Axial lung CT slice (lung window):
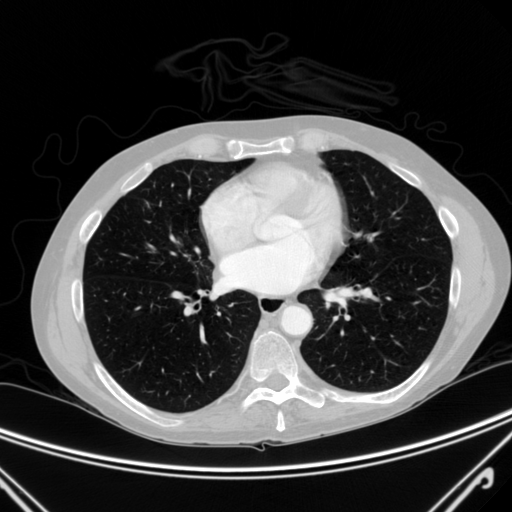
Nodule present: no